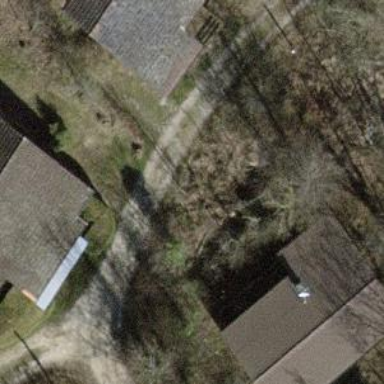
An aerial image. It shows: Alleyway designated as service road.